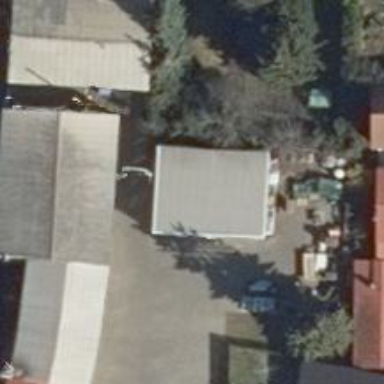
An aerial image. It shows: Industrial building.